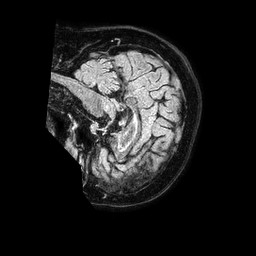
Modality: FLAIR
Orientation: sagittal
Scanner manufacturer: philips
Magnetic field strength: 1.5 T
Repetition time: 4.8 s
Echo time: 0.3 s